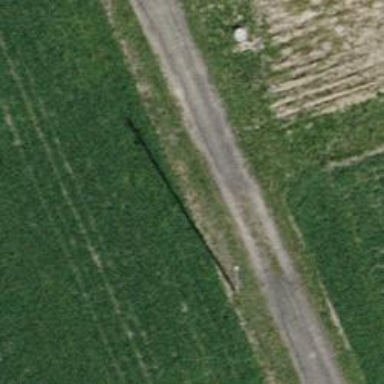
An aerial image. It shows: Compacted track with grade2 surface.